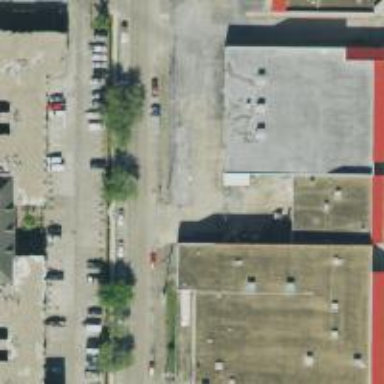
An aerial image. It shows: Retail building.